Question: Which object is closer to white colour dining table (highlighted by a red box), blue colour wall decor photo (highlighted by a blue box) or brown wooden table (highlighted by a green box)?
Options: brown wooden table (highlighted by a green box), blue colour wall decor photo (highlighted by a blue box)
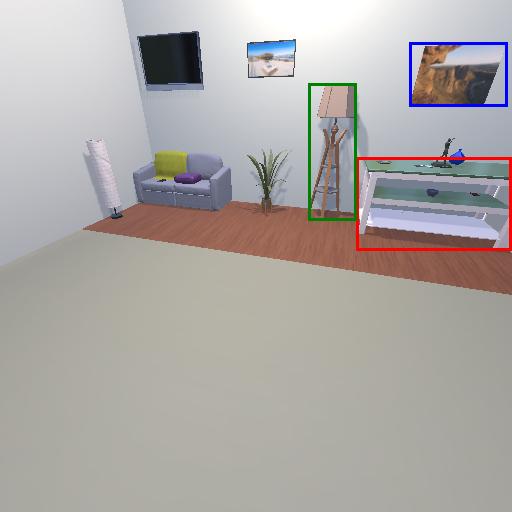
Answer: brown wooden table (highlighted by a green box)